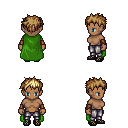
a pixel art fantasy rpg character, female body template, human, dark skin, green cape, metal pants, blonde bedhead hairstyle, cloth bracers, ghillies, four views (front, back, left, right), 2x2 character sprite sheet, small pixel art, hard edges, no anti-aliasing